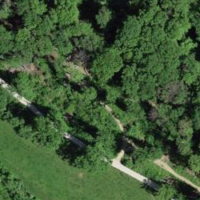
EUNIS habitat code: 41
Species observed at this site:
Erithacus rubecula